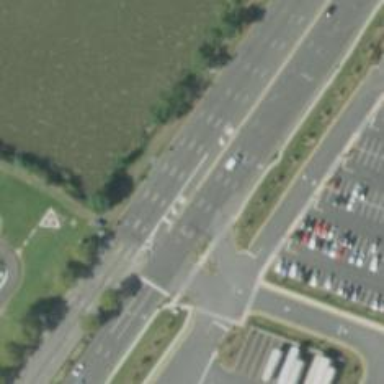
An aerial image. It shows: Secondary link road.